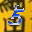
Label: 5